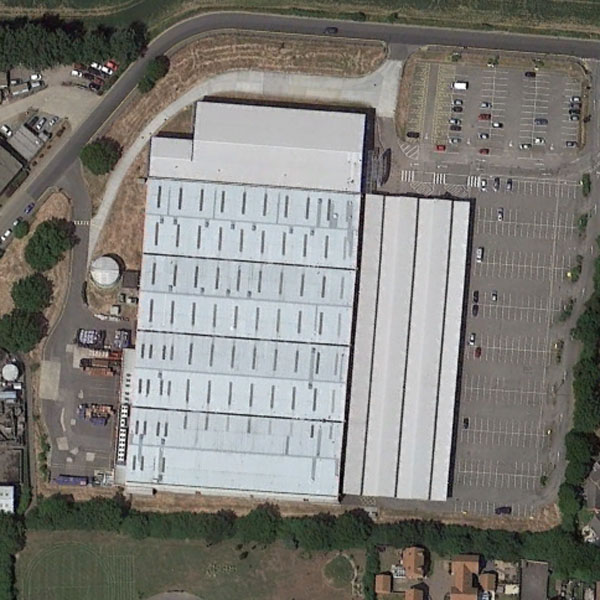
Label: Industrial